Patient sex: M
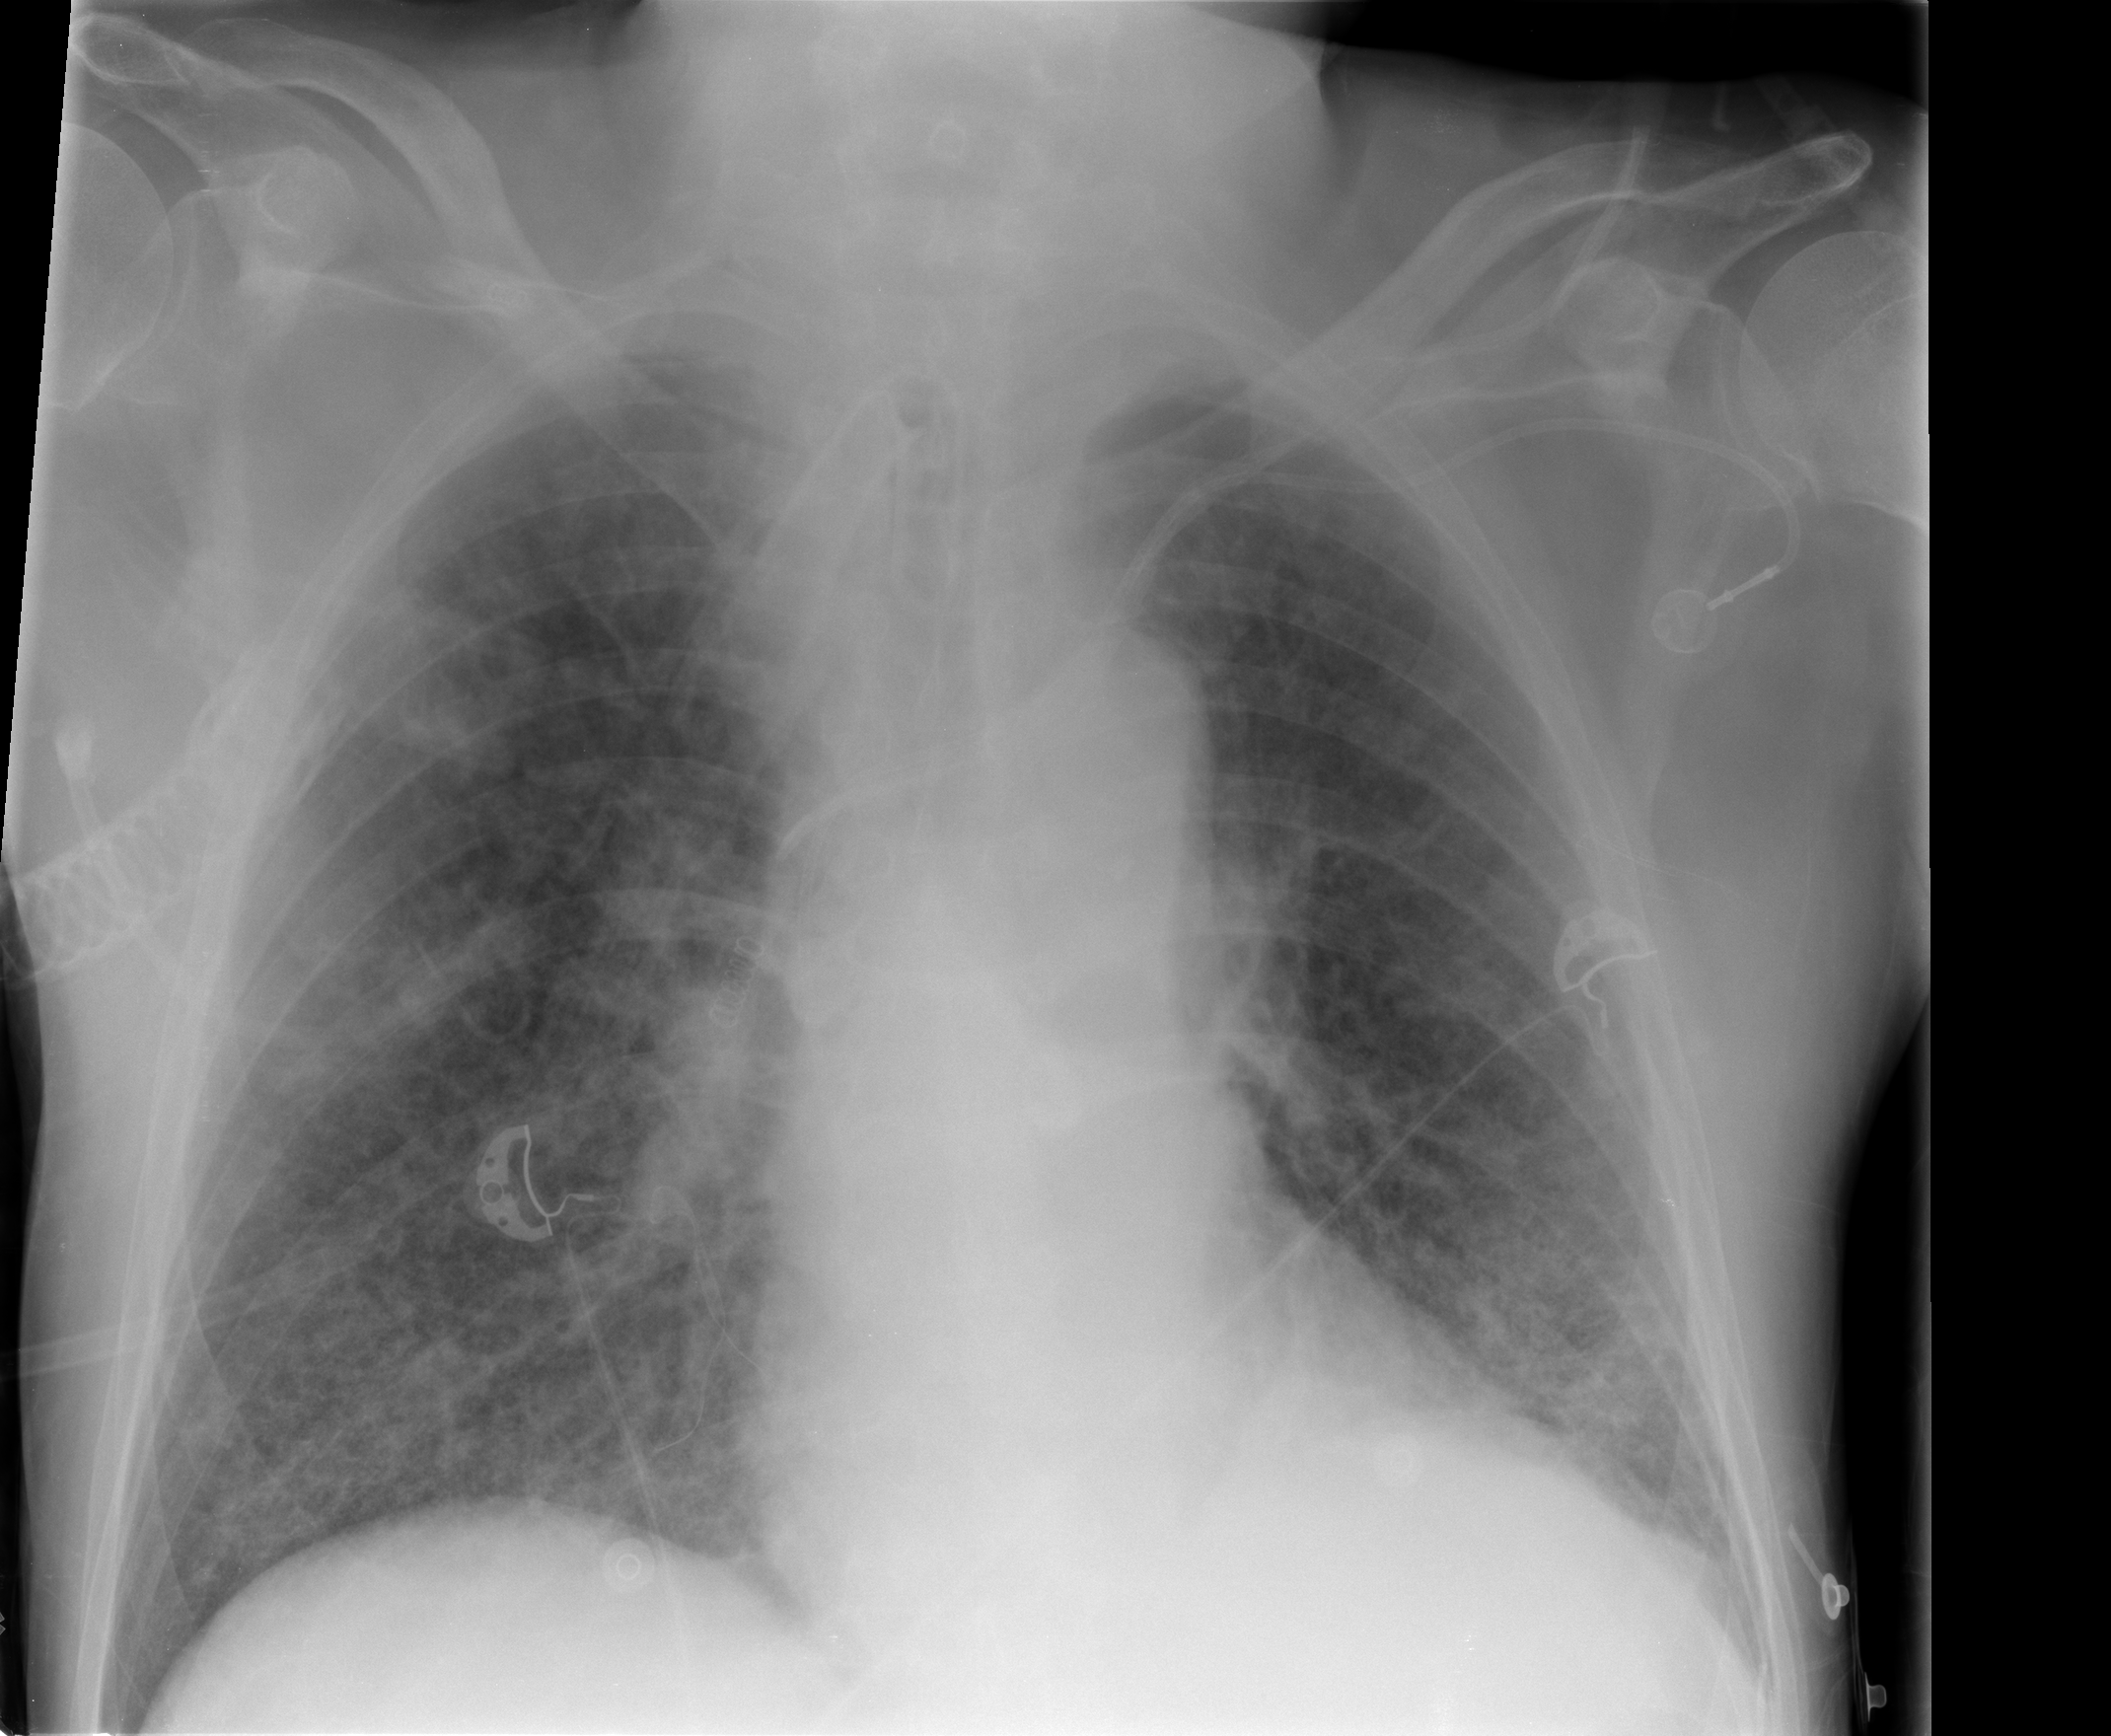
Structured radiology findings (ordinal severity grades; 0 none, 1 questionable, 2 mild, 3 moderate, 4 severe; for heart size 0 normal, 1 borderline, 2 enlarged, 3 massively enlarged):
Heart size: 0
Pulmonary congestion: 0
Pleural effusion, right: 0
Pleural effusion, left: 0
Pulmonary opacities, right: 2
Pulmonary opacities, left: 2
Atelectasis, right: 0
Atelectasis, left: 0